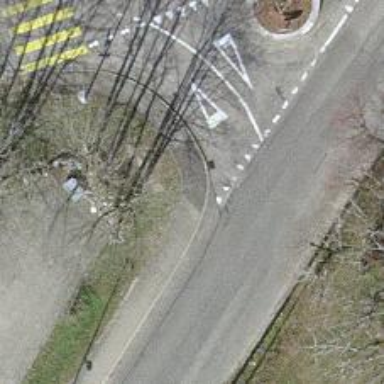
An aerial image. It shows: Sidewalk.